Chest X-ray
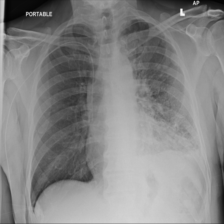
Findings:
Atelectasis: negative
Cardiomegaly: negative
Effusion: negative
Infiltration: positive
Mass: negative
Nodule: negative
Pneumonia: negative
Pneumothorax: negative
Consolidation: negative
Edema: negative
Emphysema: negative
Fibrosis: negative
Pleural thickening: negative
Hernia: negative